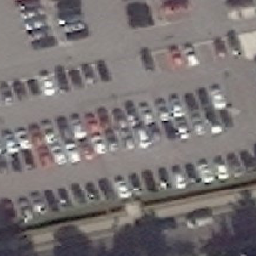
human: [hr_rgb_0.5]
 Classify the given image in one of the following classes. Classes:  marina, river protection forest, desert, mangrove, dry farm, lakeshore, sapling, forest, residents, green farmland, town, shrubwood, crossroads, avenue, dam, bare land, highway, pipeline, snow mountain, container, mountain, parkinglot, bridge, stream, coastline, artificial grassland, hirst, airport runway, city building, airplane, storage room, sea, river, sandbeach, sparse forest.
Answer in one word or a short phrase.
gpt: parkinglot